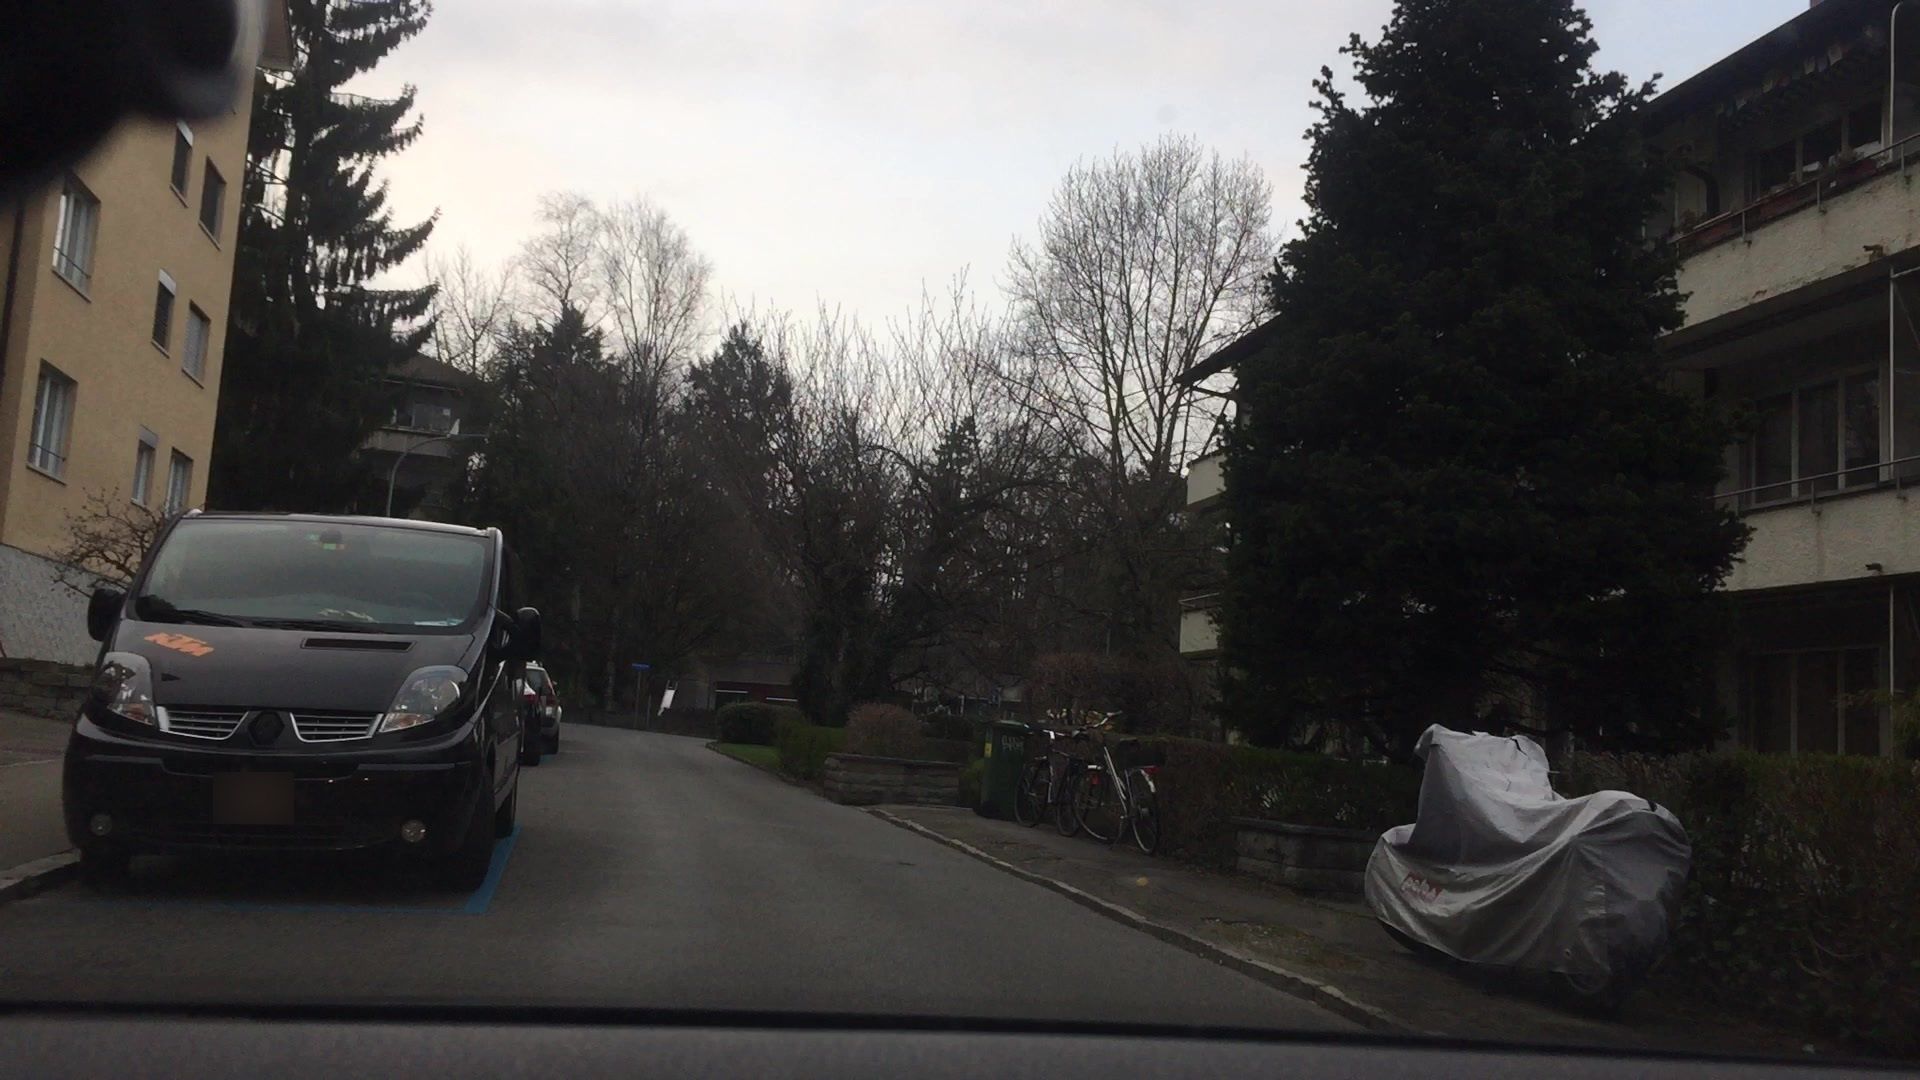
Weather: cloudy
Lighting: day
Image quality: good
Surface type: driving surface
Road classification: residential
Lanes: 1
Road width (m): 2
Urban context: urban centre
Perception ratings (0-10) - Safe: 5.9, Lively: 7.71, Beautiful: 8.65, Boring: 3.07, Depressing: 1.29, Wealthy: 6.18